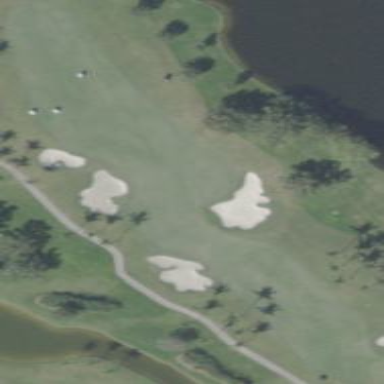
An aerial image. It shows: Golf fairway surrounded by grass.